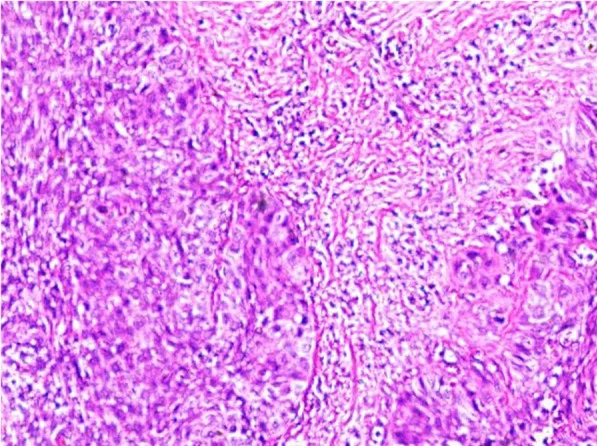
Microscopic view of cystic structures.
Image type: pathology (h&e)